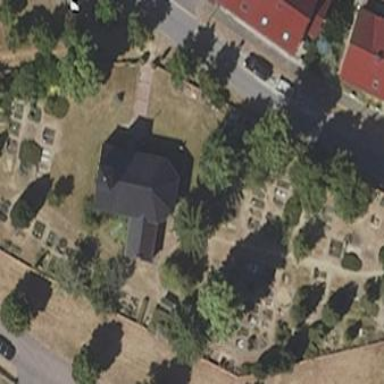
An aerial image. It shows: Cemetery.